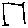
Label: square